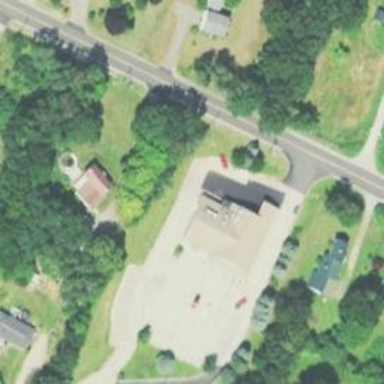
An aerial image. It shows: Post office.